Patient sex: F
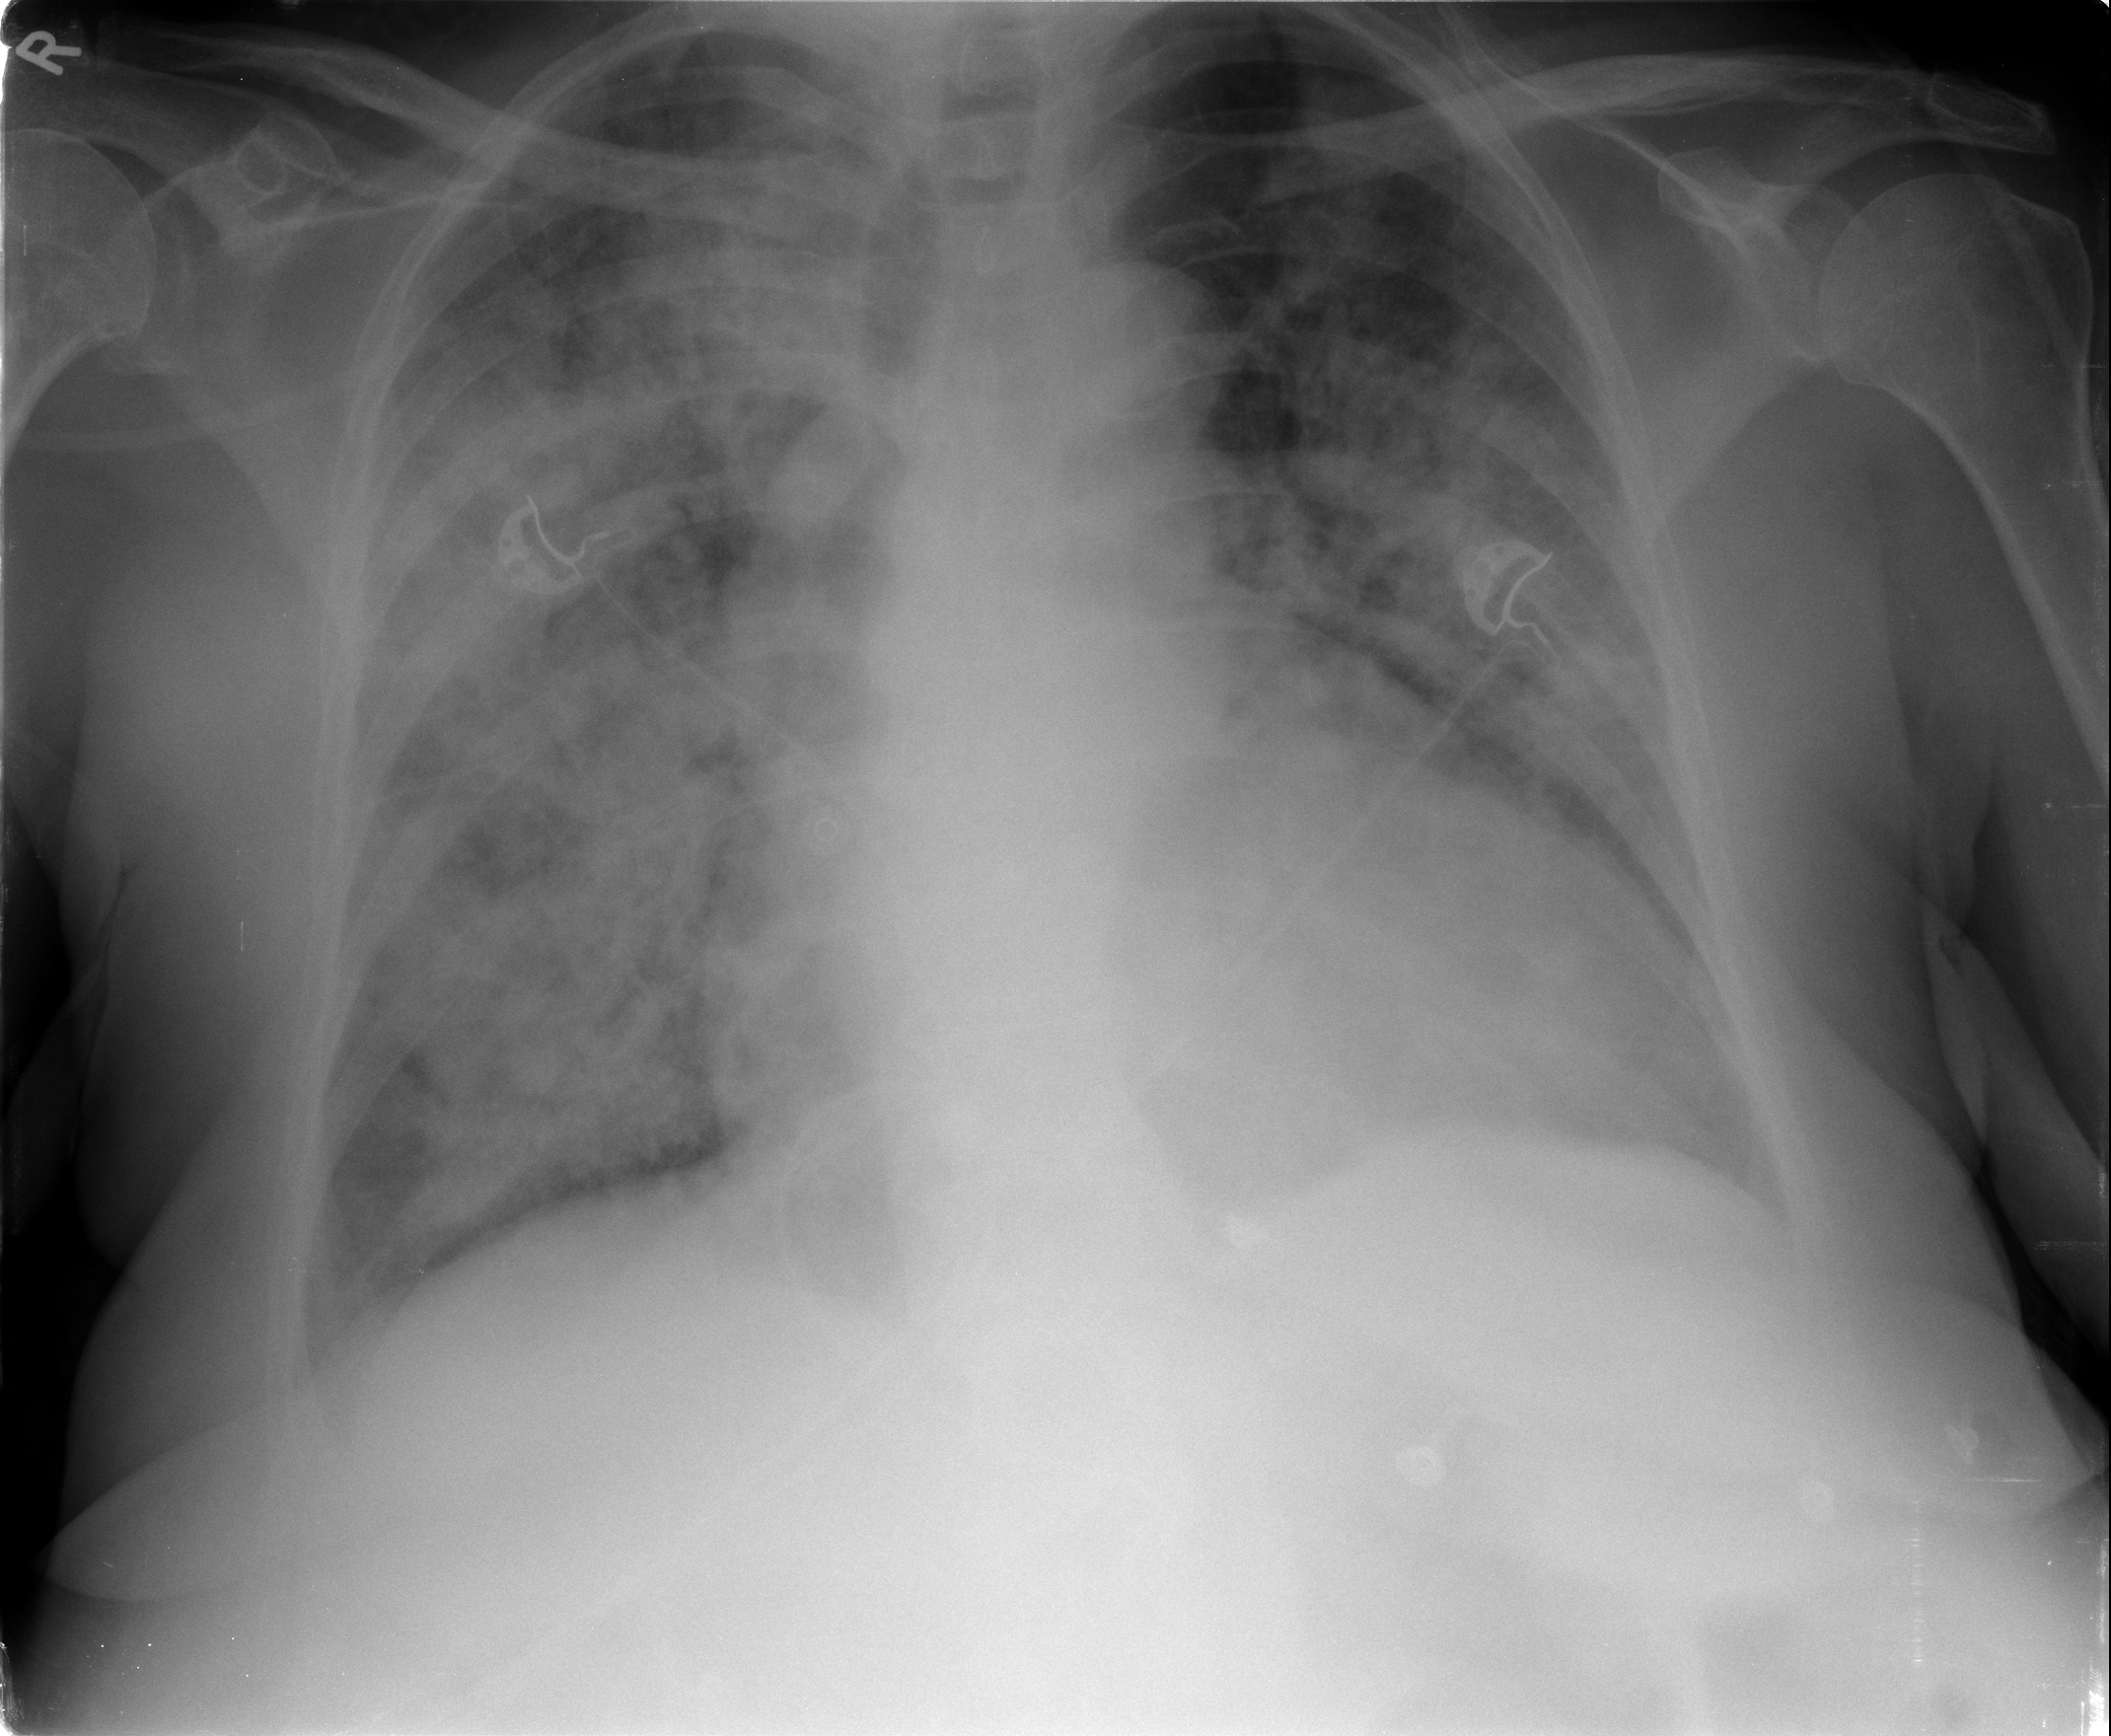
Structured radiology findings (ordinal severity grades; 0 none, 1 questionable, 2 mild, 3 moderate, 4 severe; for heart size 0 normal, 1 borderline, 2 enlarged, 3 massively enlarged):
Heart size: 1
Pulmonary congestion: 0
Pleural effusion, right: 0
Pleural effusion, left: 0
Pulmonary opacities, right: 4
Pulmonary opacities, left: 4
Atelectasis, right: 3
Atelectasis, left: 2